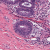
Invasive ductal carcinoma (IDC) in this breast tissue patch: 0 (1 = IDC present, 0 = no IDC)